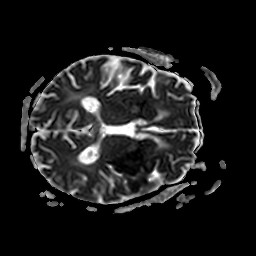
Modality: ADC
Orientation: axial
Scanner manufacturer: philips
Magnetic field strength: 3 T
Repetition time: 4.034 s
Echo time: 0.05928 s